Interaction volume radius: 5 \u00c5
Interaction volume height: 30 \u00c5
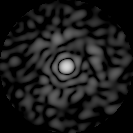
Disorder parameter: 0.8383